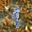
Label: 9